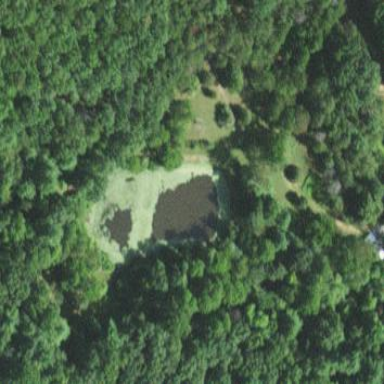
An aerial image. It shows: Peaceful pond surrounded by nature.